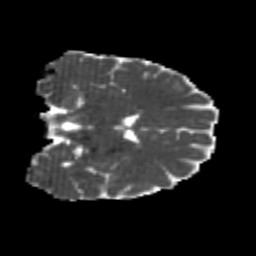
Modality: MD
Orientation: coronal
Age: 25
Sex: male
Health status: healthy
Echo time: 0.074 s